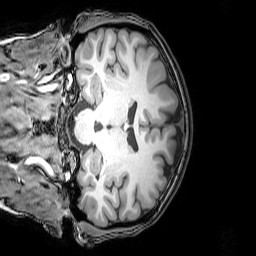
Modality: T1w
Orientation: coronal
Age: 31
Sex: female
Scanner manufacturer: philips
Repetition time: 0.00818 s
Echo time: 0.00376 s